Question: ## If you'd like to see this implemented in the next version of VS, please vote for it here.
---
Suppose the following horizontally lengthy '<button>' 'HTML' declaration:
'''
<button type="submit" class="btn btn-primary" id="save" name="action:@ViewContext.RouteData.Values["action"]"><i class="icon-save icon-large"></i> @Localization.Save</button>
'''
As you see all tag attributes are inline such that they extend a long way to right in the code editor...
Do you know of any Visual Studio option or extension that allows it to be formatted with + then + like this:
'''
<button type="submit"
class="btn btn-primary"
id="save"
name="action:@ViewContext.RouteData.Values["action"]">
<i class="icon-save icon-large"></i>@Localization.Save
</button>
'''
I think the above format makes it easy to spot a given attribute although it'll clearly make the vertical scroll-bar a little longer. :)
I tried fiddling with Visual Studio options in 'TOOLS => Options... => Text Editor => HTML' but didn't find an option to control this behavior.
Of course I can align it manually but then if I hit + then + by mistake I lose all the custom made formatting.
If there's no such a thing available, I think this makes a great idea for a Visual Studio extension. As a plus it could even alphabetically order the attributes. :)
---
Doing a little bit more Googling I found that the 'XAML' editor in Visual Studio has what I'd like to have in the HTML editor:
<URL>

---
I asked this same question at the Visual Studio Extensibility forum:
<URL>
---
## If you'd like to see this implemented in the next version of VS, please vote for it here.
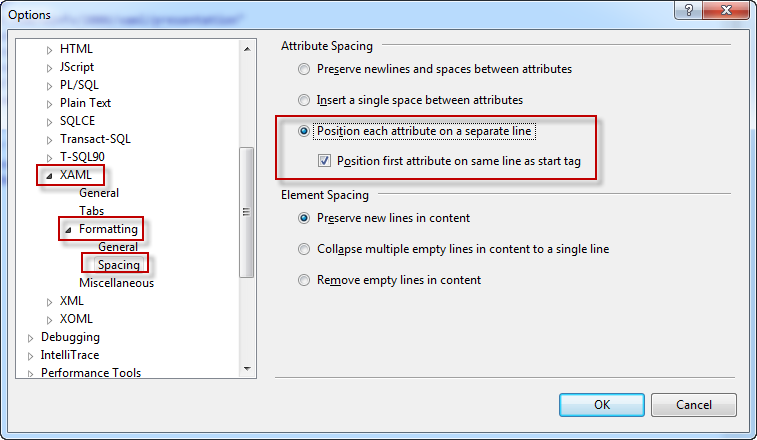
Answer: If you feel brave, you can write an editor extension that does this for you. Take a look at the align extension that Noah wrote a while ago for ideas: <URL>